Interaction volume radius: 5 \u00c5
Interaction volume height: 10 \u00c5
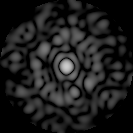
Disorder parameter: 0.8677